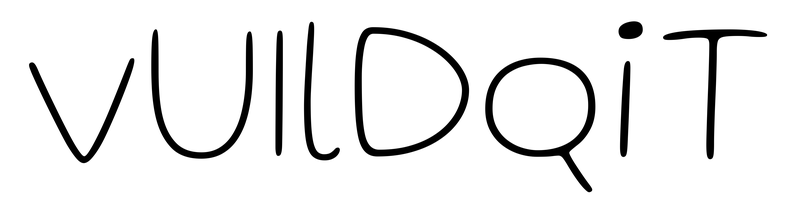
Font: Gluten_Thin